Question: I am trying to configure my blog and the analytics code for it. There are multiple authors in my blog. What I am trying to do is aggregate the number of views by separate authors.
This is what I did
Went to my Analytics Admin and from there, for my Web Property I created a Custom Dimension from Custom Definitions.
The custom dimension is creted with Index 1 and the scope is "Hit". It is shown in the image above.
Then for the analytics code, that I place in the posts of my Blog, I placed the following code:
'''
<script>
(function(i,s,o,g,r,a,m){i['GoogleAnalyticsObject']=r;i[r]=i[r]||function(){
(i[r].q=i[r].q||[]).push(arguments)},i[r].l=1*new Date();a=s.createElement(o),
m=s.getElementsByTagName(o)[0];a.async=1;a.src=g;m.parentNode.insertBefore(a,m)
})(window,document,'script','//www.google-analytics.com/analytics.js','ga');
ga('create', 'UA-XXXXXXX-XX', 'myblog.com');
ga('send', 'pageview', {
'dimension1': 'Author Name'
});
</script>
'''
I've placed my value for UA-XXXXXXX-XX, myblog.com and Author Name.
It has been almost a month since I've been scratching my head and hoping that the code would work. But I don't see any stats in my Analytics > Audience > Custom > Custom Variables / User Defined. I hope it is there where I am supposed to look.
So, where did I go wrong? I would be highly greatful if someone would point out what I missed.
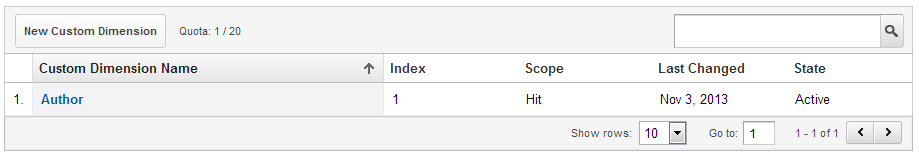
Answer: It looks like you've named your custom dimension "Custom Dimension Name" when it should be "Author" and you'll need to add the server-side variable as the value for dimension1.
For example, if you're using WordPress, your code would look like:
'''
ga('send', 'pageview', {
'dimension1':'<?php the_author(); ?>'
});
'''
Also, your custom dimension scope should be set to 'hit'.